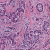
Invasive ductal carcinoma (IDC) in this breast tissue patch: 1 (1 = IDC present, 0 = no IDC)